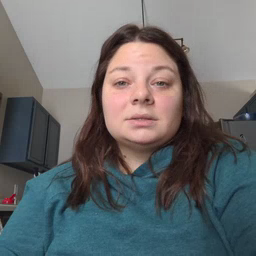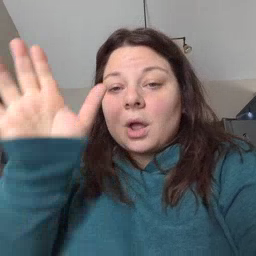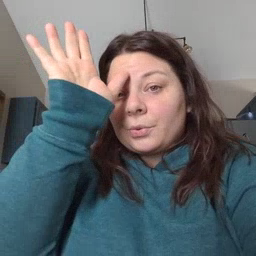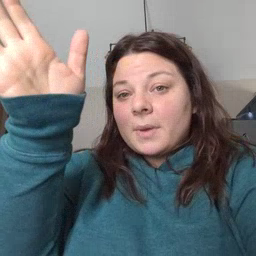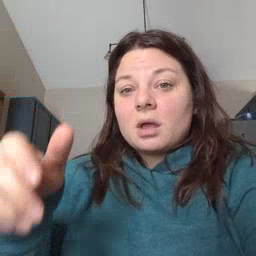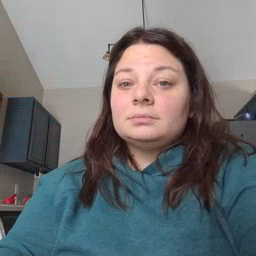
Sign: grandpa